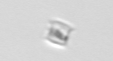
Label: Bacillariophyceae_morphotype1